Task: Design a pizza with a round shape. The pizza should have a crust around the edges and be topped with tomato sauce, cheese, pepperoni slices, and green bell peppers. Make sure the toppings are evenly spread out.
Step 403:
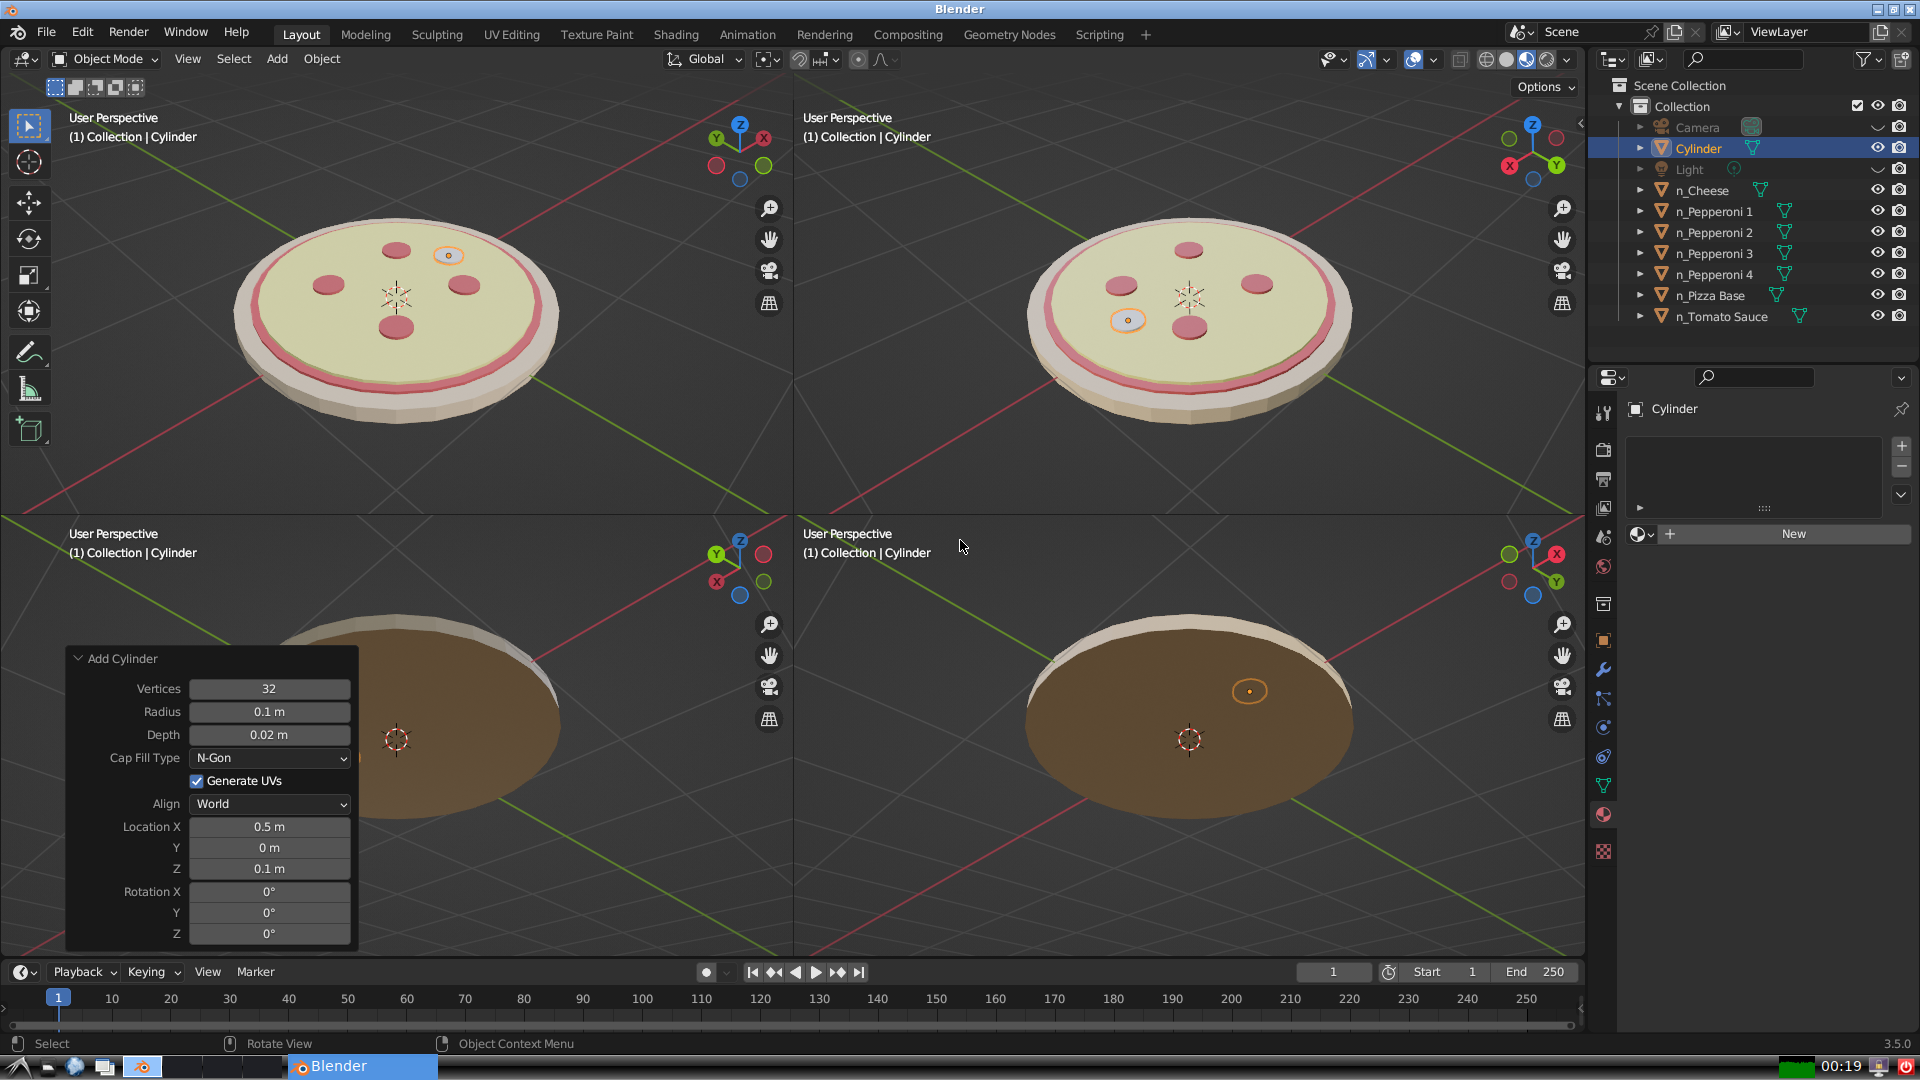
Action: {"key_press": ['Ctrl, Home']}